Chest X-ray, PA view. Patient: 50 years old, sex F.
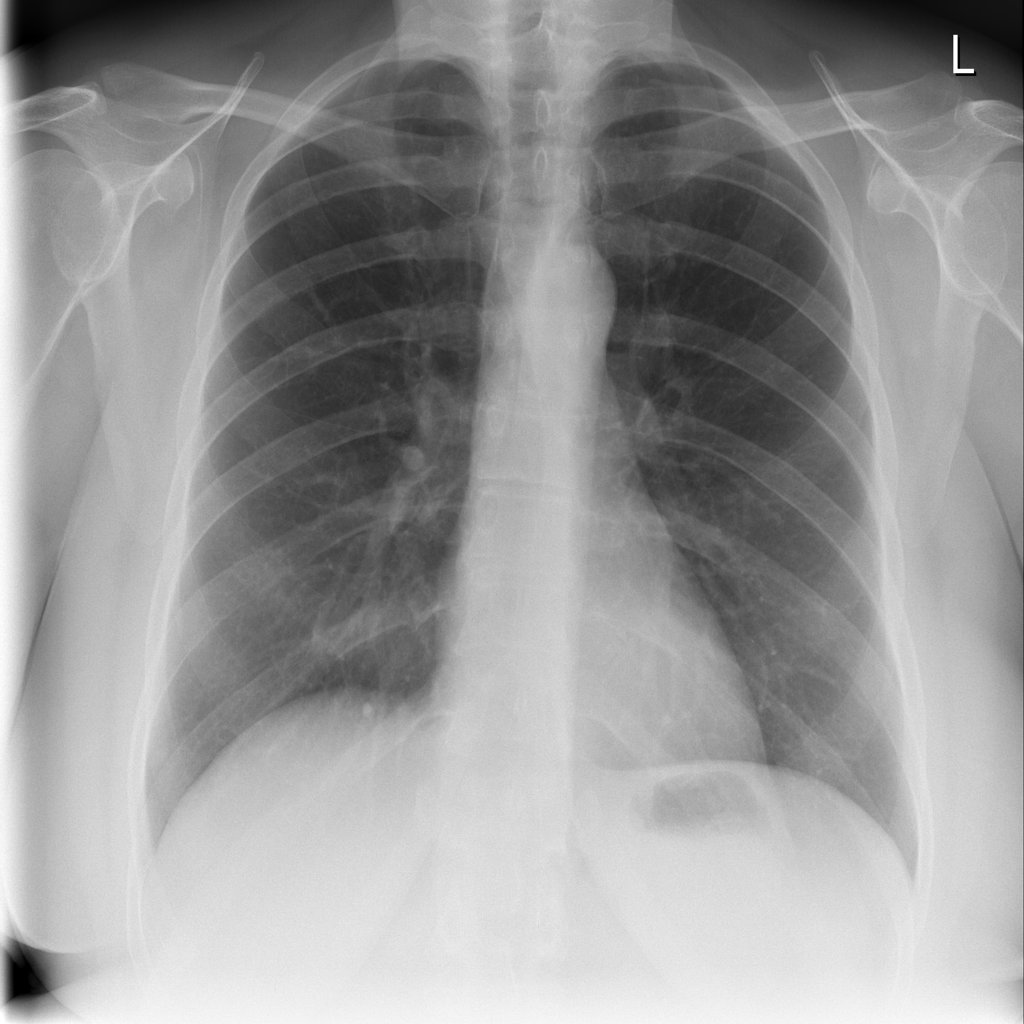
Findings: No Finding